Question: I wanted to ask whether there's a control like a big grid calendar that we can use to manage all the appointments. Like in our cell phone we have calendar and we can save reminders, birthdays, etc. I'm looking for same thing but for the desktop & its size should be at least 600x400.
When the users clicks an individual date the details should be shown.
Is there any control like that available?
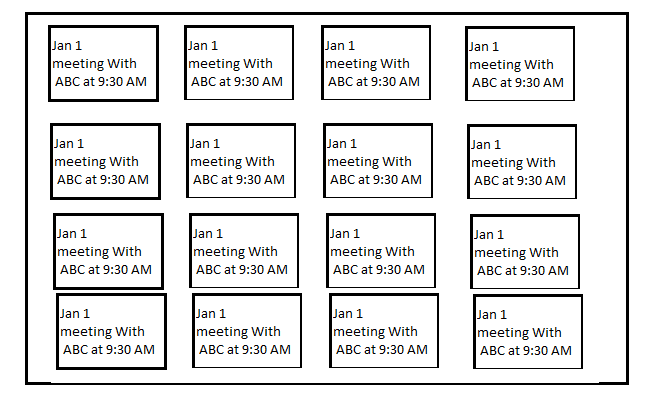
Answer: There are Calendar controls that might have a view that looks like what you need. For example
<URL>.